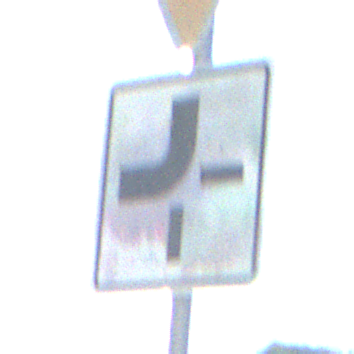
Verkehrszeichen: VerlaufVorfahrtsstrasse2
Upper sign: VorfahrtGewaehren
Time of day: MorningAfternoon
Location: Outdoor (Nature)
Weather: PartlyCloudy
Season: NotSpecified
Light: Natural